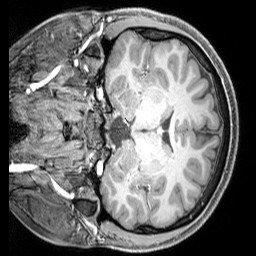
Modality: T1w
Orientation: coronal
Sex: male
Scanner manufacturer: siemens
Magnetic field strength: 3 T
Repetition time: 2.3 s
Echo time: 0.00226 s